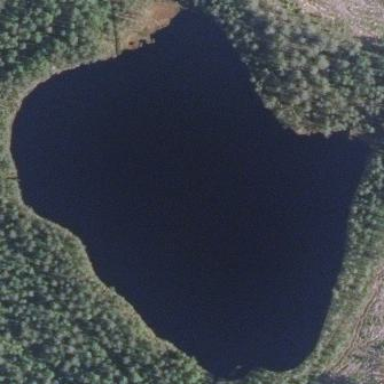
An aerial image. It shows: Lake with natural water.